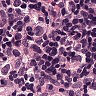
Metastatic tissue present: yes